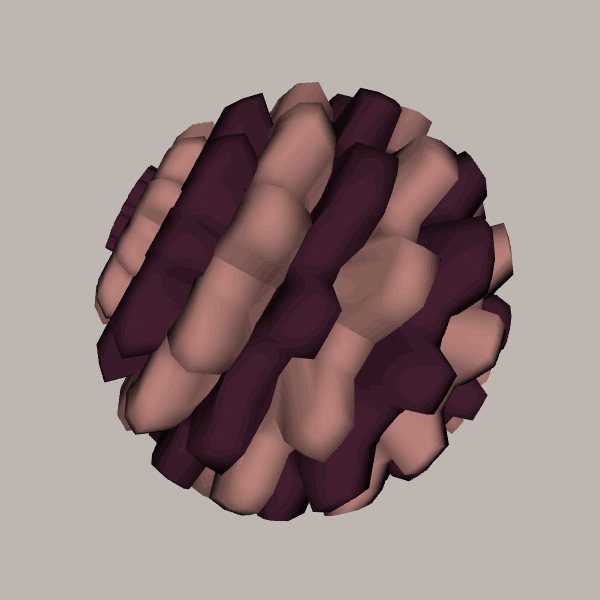
Background: light